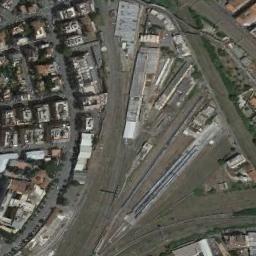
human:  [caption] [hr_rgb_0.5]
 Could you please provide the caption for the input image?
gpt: The tremendous railway station is on the bare land next to some buildings .

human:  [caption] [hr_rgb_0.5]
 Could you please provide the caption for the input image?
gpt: There is a huge railway station in the city .

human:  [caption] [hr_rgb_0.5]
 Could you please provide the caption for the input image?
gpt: Many buildings of different shapes are beside the railway station .

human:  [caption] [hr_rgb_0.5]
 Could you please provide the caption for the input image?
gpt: The railway station has lots of railways and some trains and a residential area is next to the railway station .

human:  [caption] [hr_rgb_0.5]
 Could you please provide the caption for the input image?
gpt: There are many buildings beside the railway station .